Here is the continuous-wavelet rendering of a rotor kit's vibration signal. Diagnose the rotating machine from this image, choosing from: normal, misalignment, unbalance, looseness.
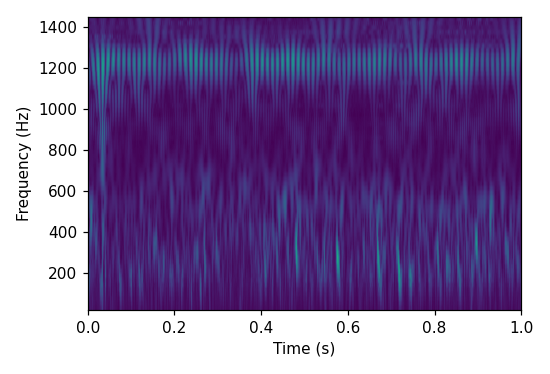
Answer: misalignment